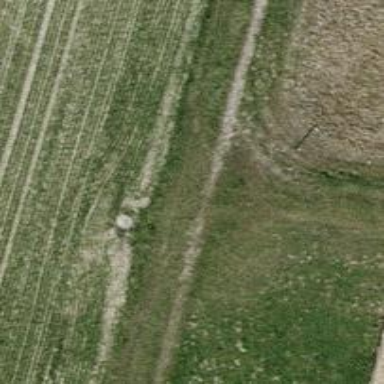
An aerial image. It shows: Grass track.